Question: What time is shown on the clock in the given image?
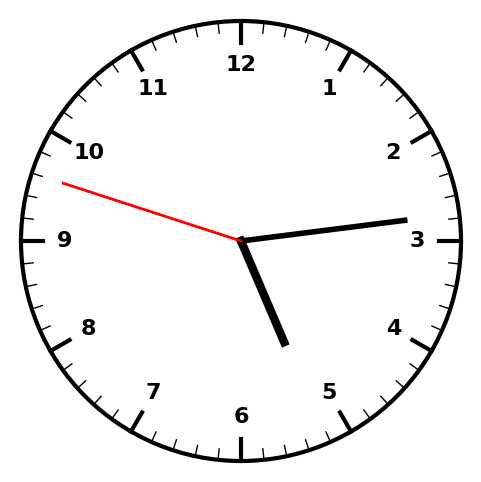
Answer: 05:13:48